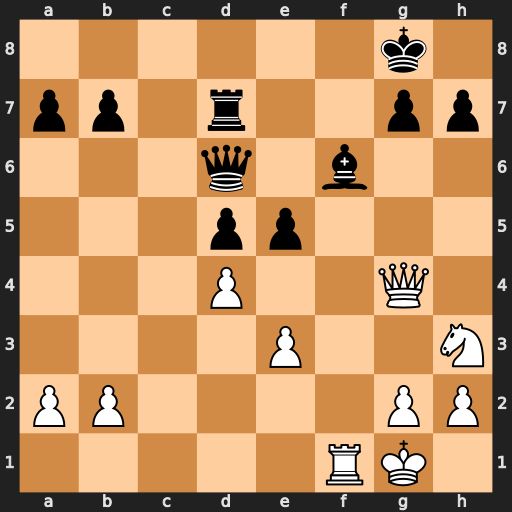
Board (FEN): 6k1/pp1r2pp/3q1b2/3pp3/3P2Q1/4P2N/PP4PP/5RK1
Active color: w
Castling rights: -
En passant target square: -
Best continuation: Rxf6 Qxf6 Qxd7